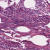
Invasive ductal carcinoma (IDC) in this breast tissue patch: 1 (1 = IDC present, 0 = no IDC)